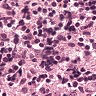
Metastatic tissue present: no